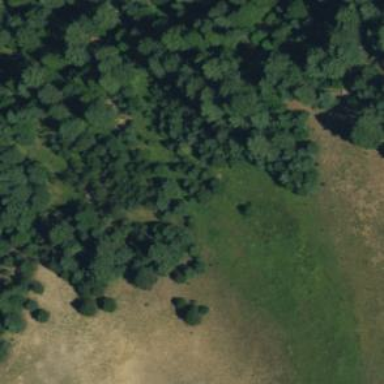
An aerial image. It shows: Wet meadow characterized by grassland vegetation.